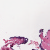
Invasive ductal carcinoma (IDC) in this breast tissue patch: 0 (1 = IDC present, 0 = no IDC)